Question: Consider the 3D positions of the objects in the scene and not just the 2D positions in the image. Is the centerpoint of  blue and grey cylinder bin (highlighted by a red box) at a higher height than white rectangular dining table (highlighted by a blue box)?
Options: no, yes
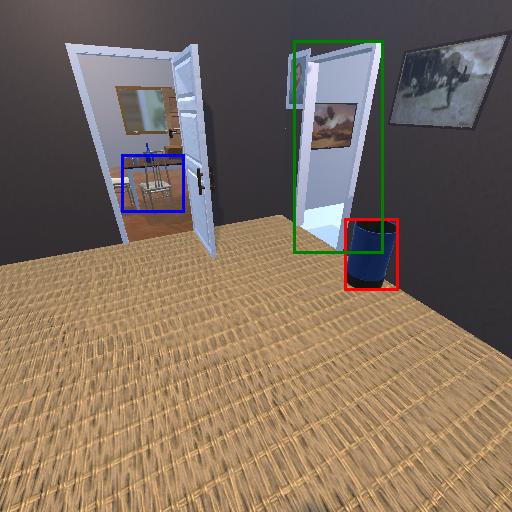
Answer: no